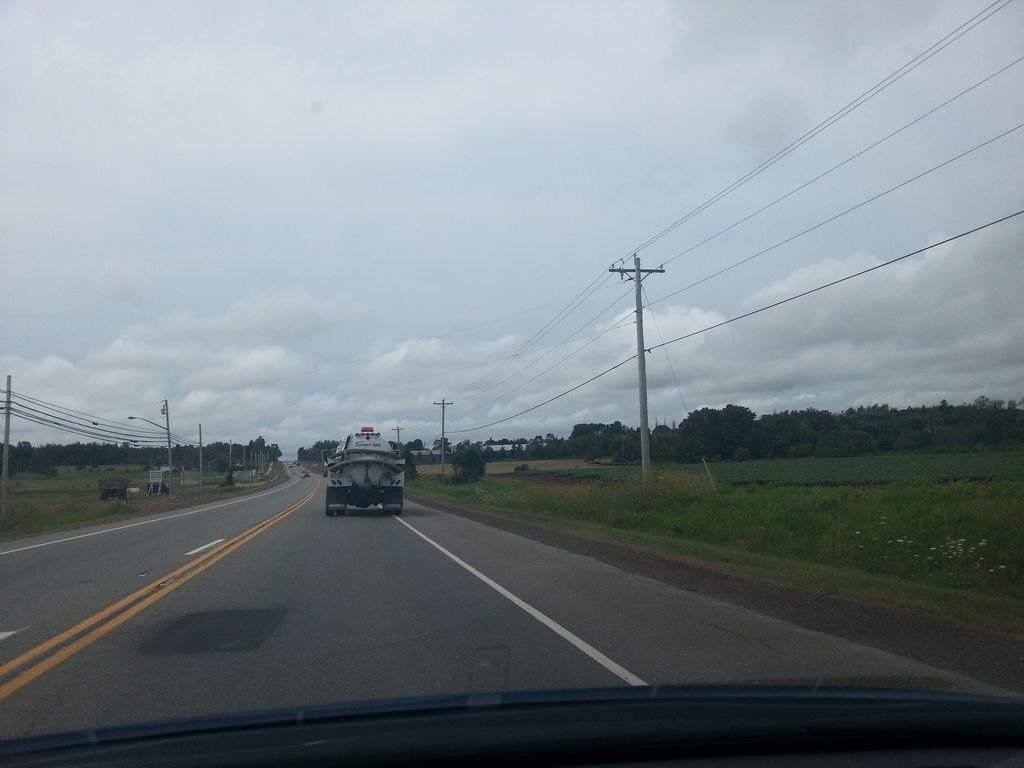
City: charlottetown